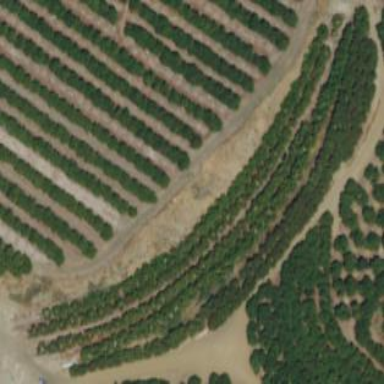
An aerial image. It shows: Orchard.